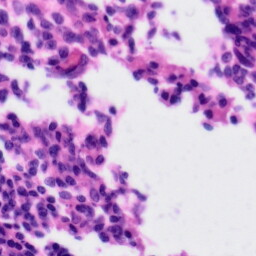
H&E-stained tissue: Tonsil